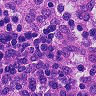
Metastatic tissue present: no